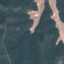
Label: HerbaceousVegetation